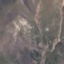
Land use / land cover: HerbaceousVegetation